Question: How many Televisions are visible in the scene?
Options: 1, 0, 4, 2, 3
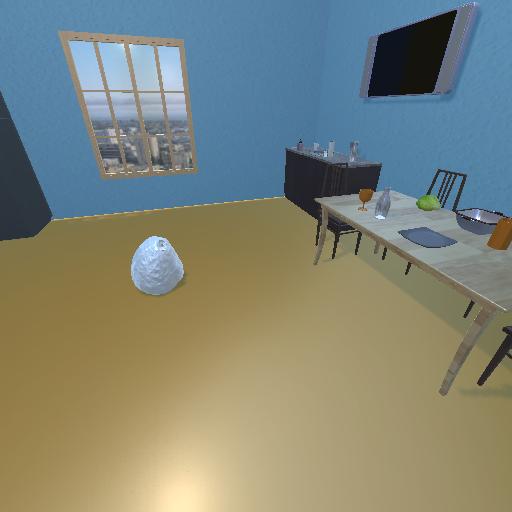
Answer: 1